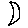
Label: moon